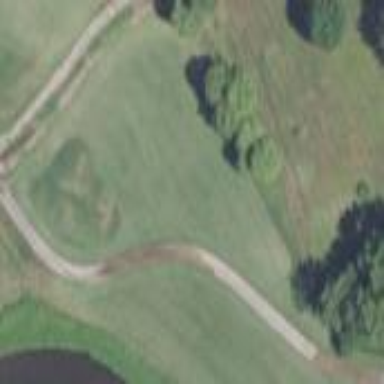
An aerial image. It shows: Well-maintained grass fairway on golf course.